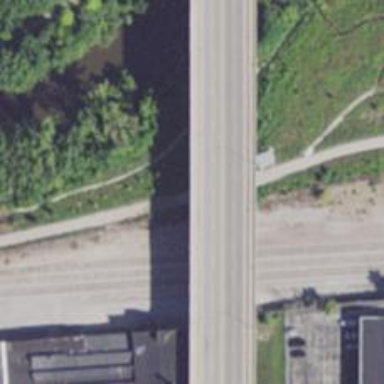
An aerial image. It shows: Asphalt path running alongside abandoned railway.